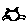
Label: cat